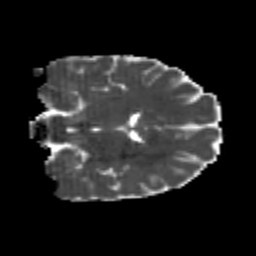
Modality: MD
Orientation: coronal
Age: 23
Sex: male
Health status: healthy
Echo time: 0.074 s